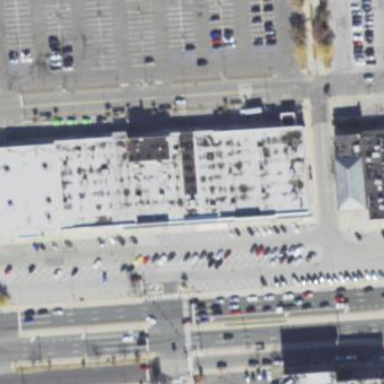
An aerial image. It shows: Retail building.